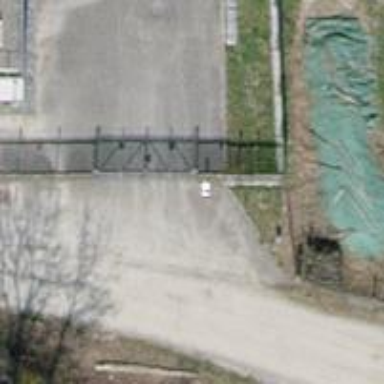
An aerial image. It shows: Gate.